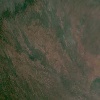
Label: land